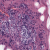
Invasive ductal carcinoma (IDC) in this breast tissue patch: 1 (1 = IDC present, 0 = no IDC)